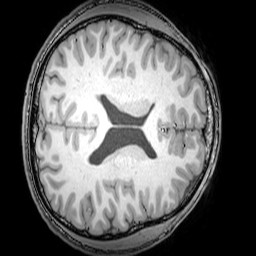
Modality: T1w
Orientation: axial
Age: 24
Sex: male
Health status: healthy
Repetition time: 0.081 s
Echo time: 0.037 s